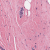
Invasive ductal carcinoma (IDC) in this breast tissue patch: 0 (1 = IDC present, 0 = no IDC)